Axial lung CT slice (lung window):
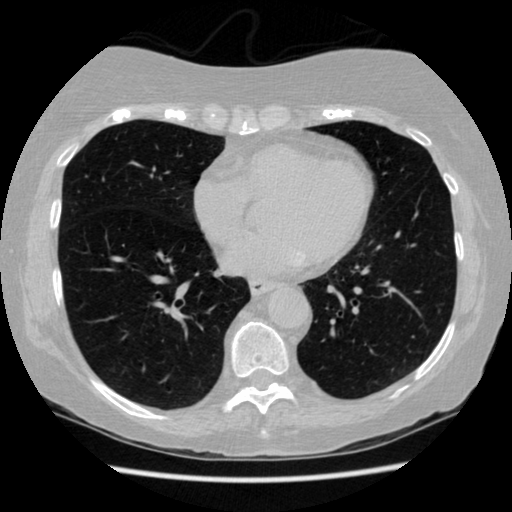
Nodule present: no